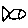
Label: fish